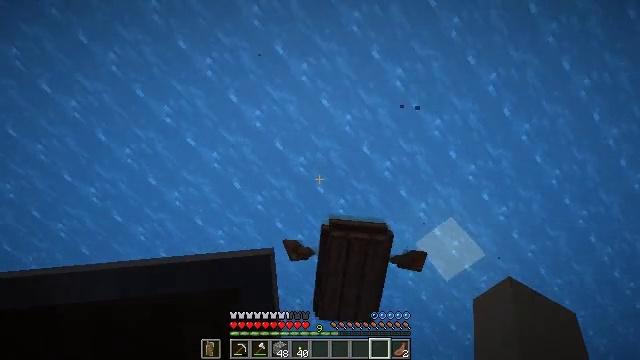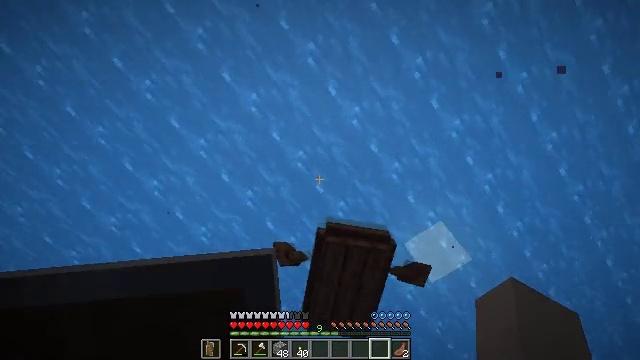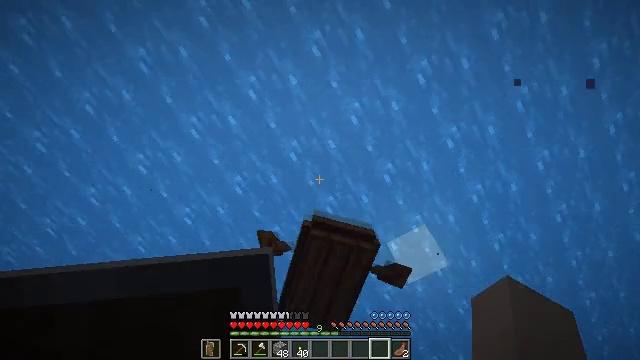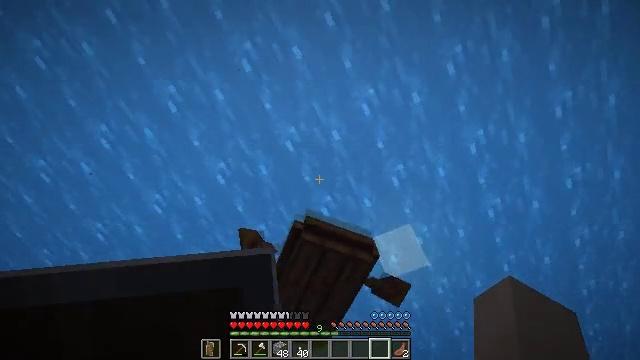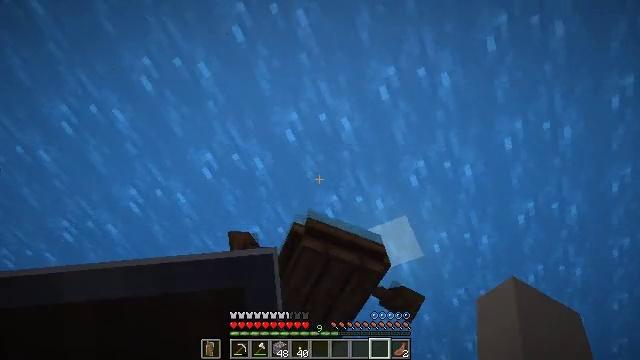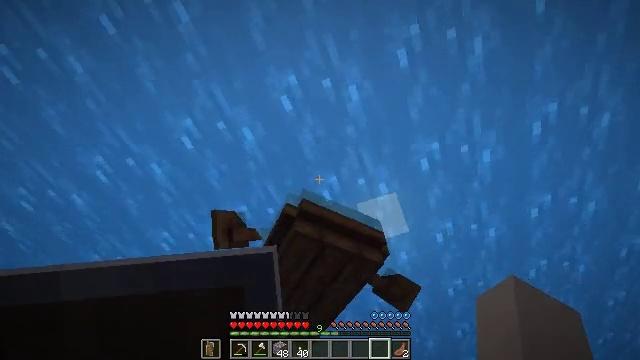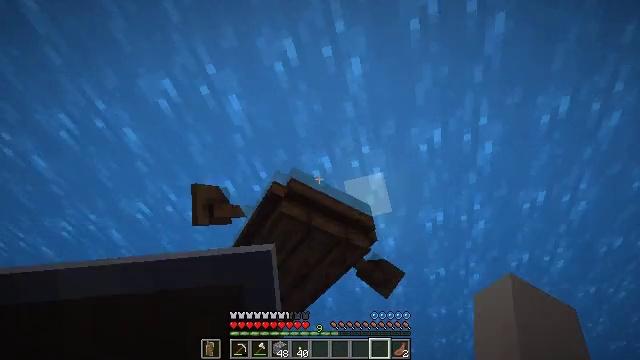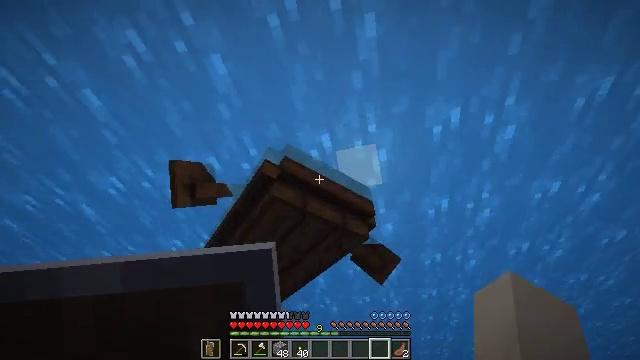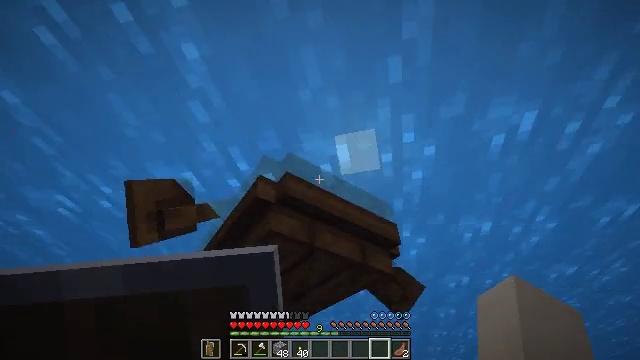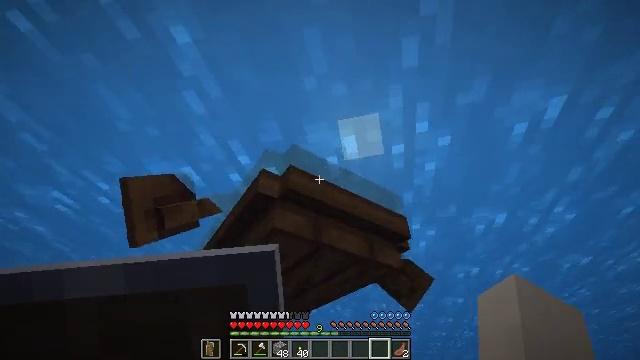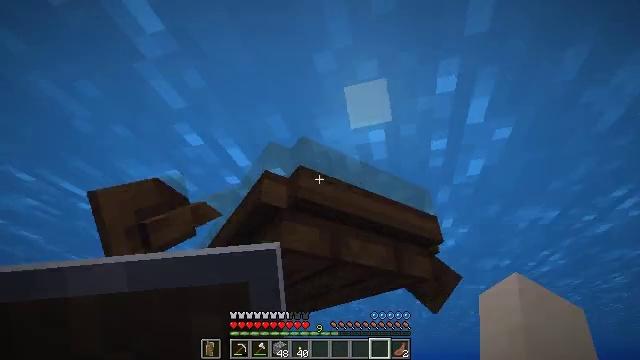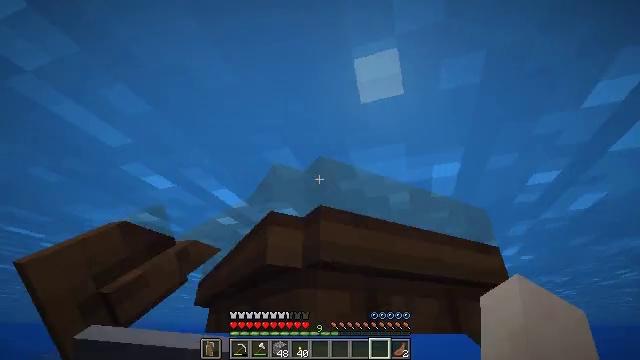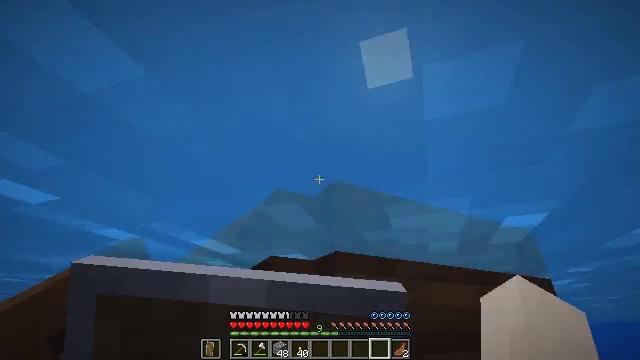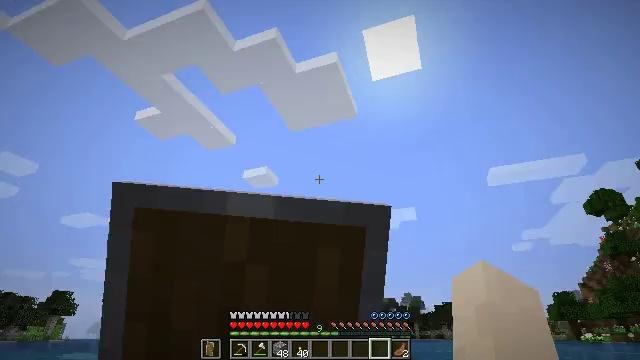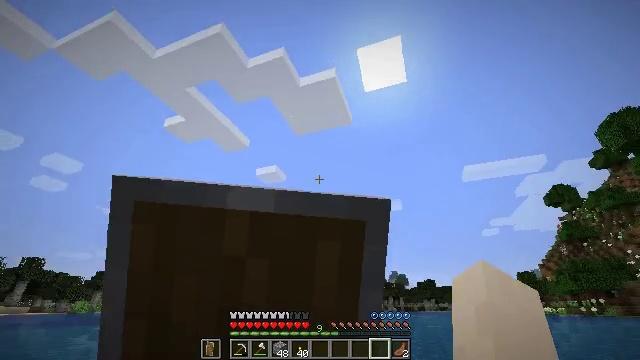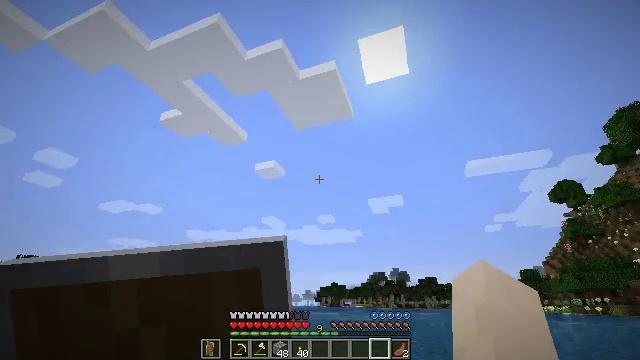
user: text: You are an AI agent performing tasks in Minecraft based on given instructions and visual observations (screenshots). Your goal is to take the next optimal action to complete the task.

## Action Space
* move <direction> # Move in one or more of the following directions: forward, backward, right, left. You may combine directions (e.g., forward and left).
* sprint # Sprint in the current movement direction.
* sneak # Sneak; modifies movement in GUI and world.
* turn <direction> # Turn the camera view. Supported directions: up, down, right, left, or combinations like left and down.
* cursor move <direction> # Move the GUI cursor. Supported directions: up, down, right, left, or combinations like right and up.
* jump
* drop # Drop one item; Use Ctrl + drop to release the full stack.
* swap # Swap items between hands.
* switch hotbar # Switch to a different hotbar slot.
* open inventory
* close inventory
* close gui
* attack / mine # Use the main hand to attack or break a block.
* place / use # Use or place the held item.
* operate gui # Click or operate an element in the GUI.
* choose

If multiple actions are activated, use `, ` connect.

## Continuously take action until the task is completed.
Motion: motion action
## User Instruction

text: Harvest kelp plant in the water.
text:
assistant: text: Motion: move forward, sprint, turn right and down, jump
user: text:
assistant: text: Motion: move forward, sprint, turn right and down, jump
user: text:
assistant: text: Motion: move forward, sprint, turn right and down, jump
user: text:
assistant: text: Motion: move forward, sprint, turn right and down, jump
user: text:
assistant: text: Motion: move forward, sprint, turn right and down, jump
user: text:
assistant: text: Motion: move forward, sprint, turn right and down, jump
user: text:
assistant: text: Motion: move forward, turn right and down, jump
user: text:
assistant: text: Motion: move forward, turn down, jump
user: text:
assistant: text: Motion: move forward, turn left and down, jump
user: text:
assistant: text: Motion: move forward, turn left and down
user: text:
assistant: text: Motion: turn left and down, use / place
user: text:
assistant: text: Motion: turn left and down, use / place
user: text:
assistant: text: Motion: use / place
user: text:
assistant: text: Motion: use / place
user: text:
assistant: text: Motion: turn down
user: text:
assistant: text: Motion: no_op
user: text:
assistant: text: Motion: turn down
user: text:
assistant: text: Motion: turn down
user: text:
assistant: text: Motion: turn down
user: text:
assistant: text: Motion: turn left and down
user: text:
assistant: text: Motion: turn left and down
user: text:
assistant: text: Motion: turn left and down
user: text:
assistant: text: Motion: turn left and down
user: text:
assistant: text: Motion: no_op
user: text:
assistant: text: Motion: move forward
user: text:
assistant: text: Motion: move forward
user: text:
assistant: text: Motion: move forward
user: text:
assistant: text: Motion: move forward
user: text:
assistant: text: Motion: move forward
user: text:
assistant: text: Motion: move forward, sprint